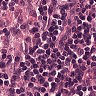
Metastatic tissue present: no